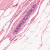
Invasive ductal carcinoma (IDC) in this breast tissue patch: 0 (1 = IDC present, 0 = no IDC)